Металлический шар радиуса $R$ разрезали на две части, причём так, что внешняя поверхность маленькой части сферы имеет площадь $\pi{R^2}$. Срезанные поверхности покрываются тонким изолирующим слоем, после чего две части обратно соединяются в целый шар. Изначально шар нейтрален.  На маленькую часть шара подаётся небольшой положительный заряд $+Q$, большая часть шара остаётся нейтральной.
Найдите распределение заряда в шаре.
Найдите силу электростатического взаимодействия между двумя частями сферы.
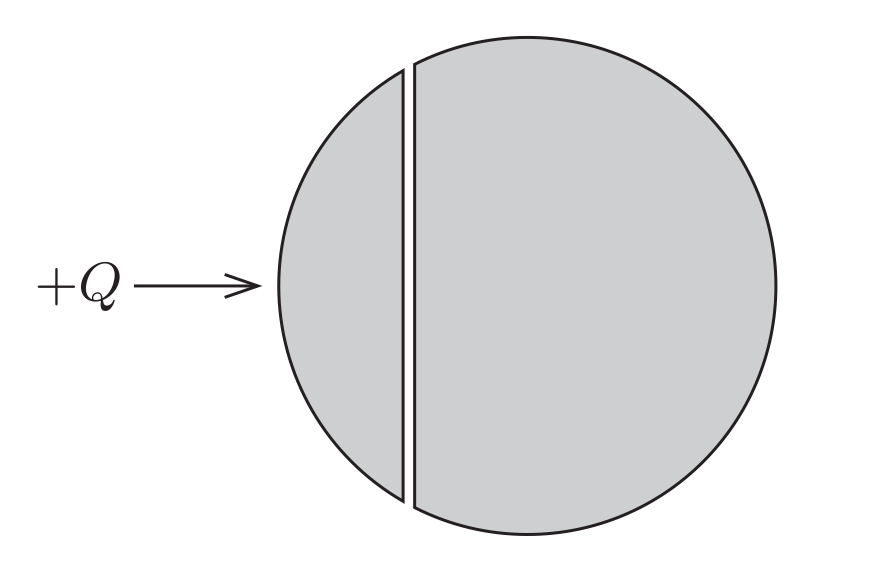
Найдите распределение заряда в шаре.
Ответ: Распределён равномерно с поверхностной плотностью $\sigma = \frac{Q}{4\pi{R^2}}$

Найдите силу электростатического взаимодействия между двумя частями сферы.
Ответ: $F = \frac{45Q^2}{128\pi\varepsilon_0{R^2}}$
Темы:
T, ★, Электростатика, Электромагнетизм, Электрическое давление, 200 задач, Индуцированный заряд